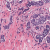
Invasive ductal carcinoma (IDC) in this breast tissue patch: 1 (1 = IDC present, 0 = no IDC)